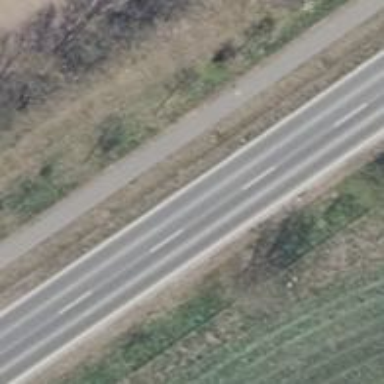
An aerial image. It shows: Secondary road with asphalt surface.